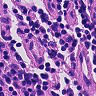
Metastatic tissue present: no